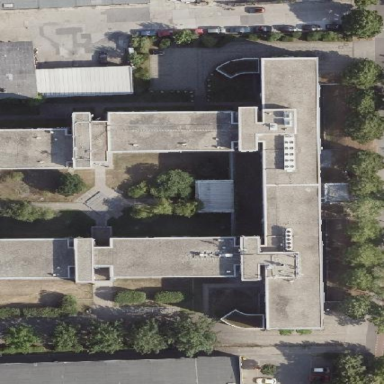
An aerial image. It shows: Building.